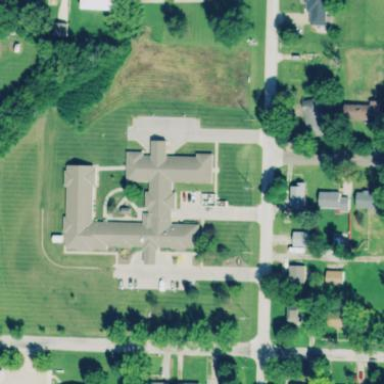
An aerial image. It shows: Nursing home building.